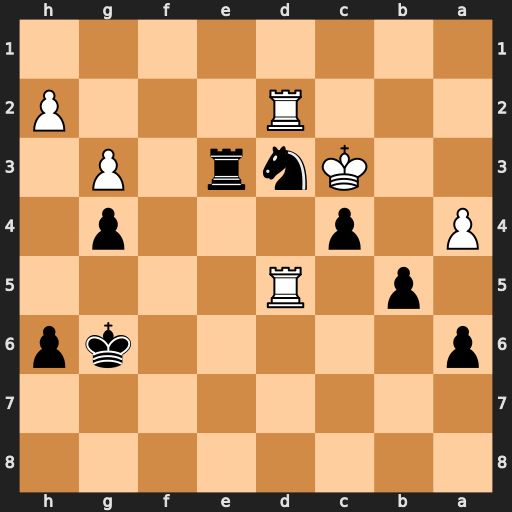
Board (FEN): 8/8/p5kp/1p1R4/P1p3p1/2Knr1P1/3R3P/8
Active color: b
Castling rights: -
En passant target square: -
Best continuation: Nf4+ Kc2 Nxd5